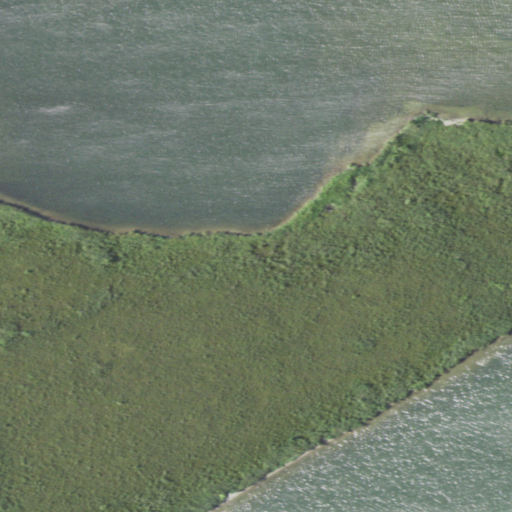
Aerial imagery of island in Minnesota named Pelican Island containing open water, woody wetlands, and herbaceous wetlands